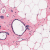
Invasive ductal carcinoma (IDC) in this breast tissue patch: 0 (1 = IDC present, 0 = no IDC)